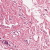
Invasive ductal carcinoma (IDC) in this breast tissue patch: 0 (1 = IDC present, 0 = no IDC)